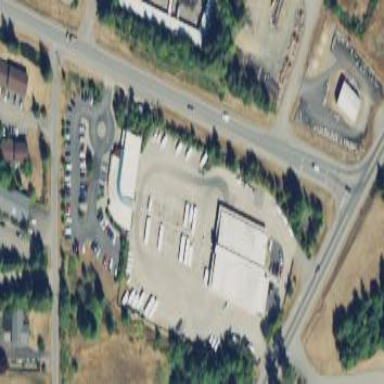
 as well as parking area for ""west side"" school buses."